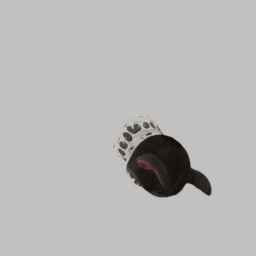
Label: animals